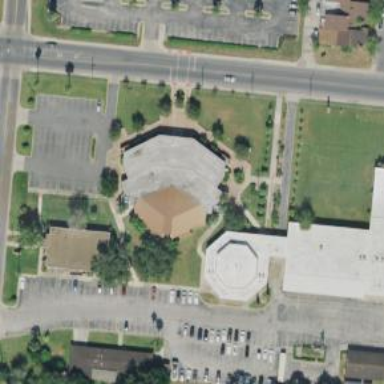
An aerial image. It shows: Building that serves as place of worship.